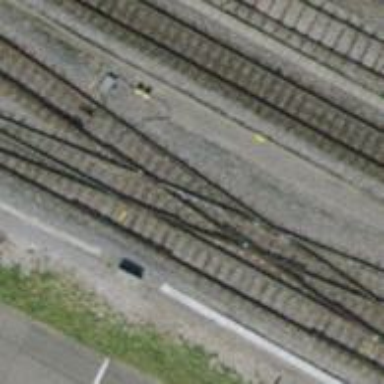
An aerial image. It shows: Railway crossing.